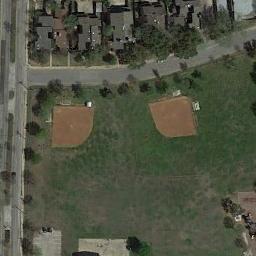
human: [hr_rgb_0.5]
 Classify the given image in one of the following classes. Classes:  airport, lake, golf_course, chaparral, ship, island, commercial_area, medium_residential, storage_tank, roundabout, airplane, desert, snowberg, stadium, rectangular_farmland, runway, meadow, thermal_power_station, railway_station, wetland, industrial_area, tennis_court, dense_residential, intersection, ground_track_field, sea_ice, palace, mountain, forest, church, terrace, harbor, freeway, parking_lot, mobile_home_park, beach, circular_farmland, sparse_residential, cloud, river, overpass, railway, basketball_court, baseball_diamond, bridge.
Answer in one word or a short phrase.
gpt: baseball_diamond